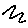
Label: zigzag